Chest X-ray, PA view. Patient: 53 years old, sex M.
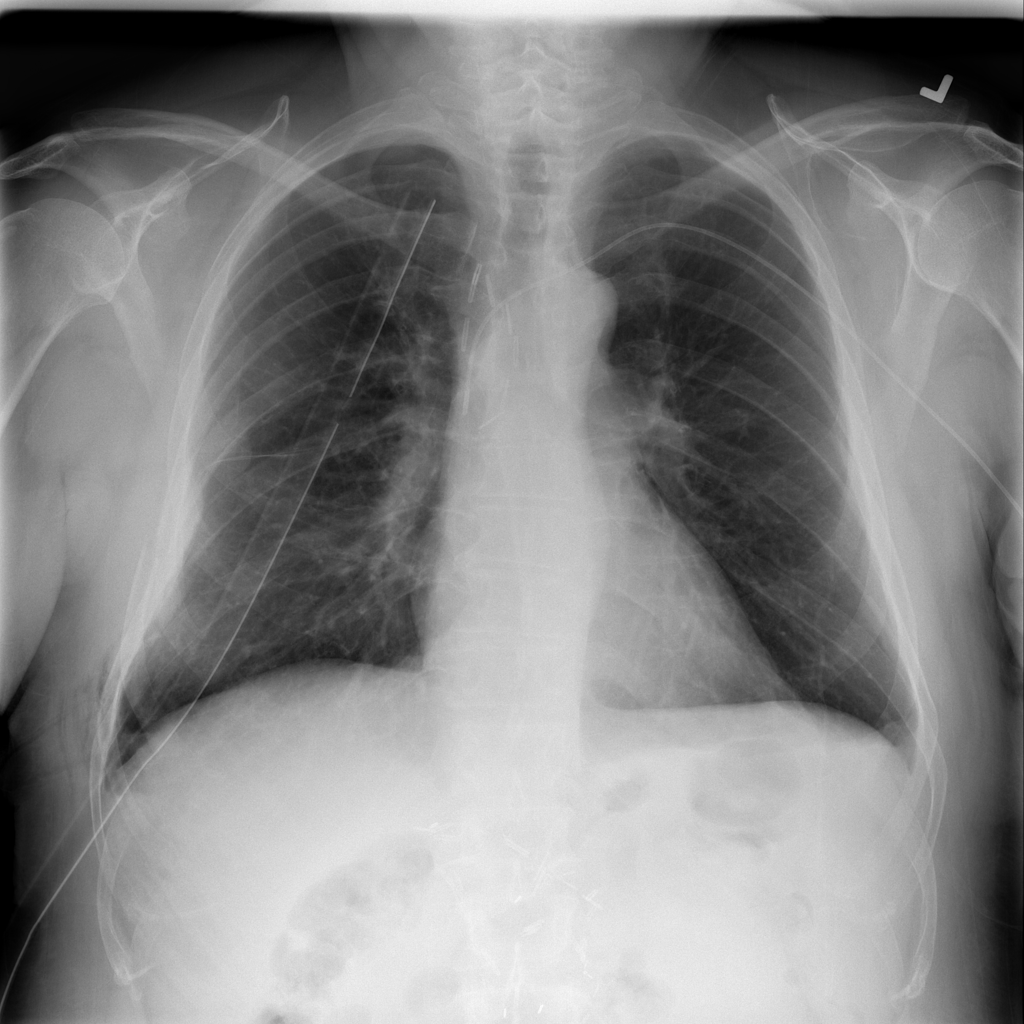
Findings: Effusion, Pneumothorax